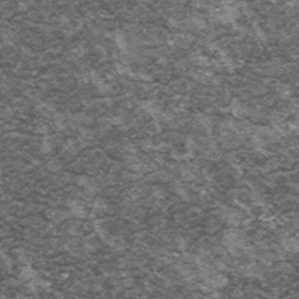
Label: frost